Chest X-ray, PA view. Patient: 37 years old, sex F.
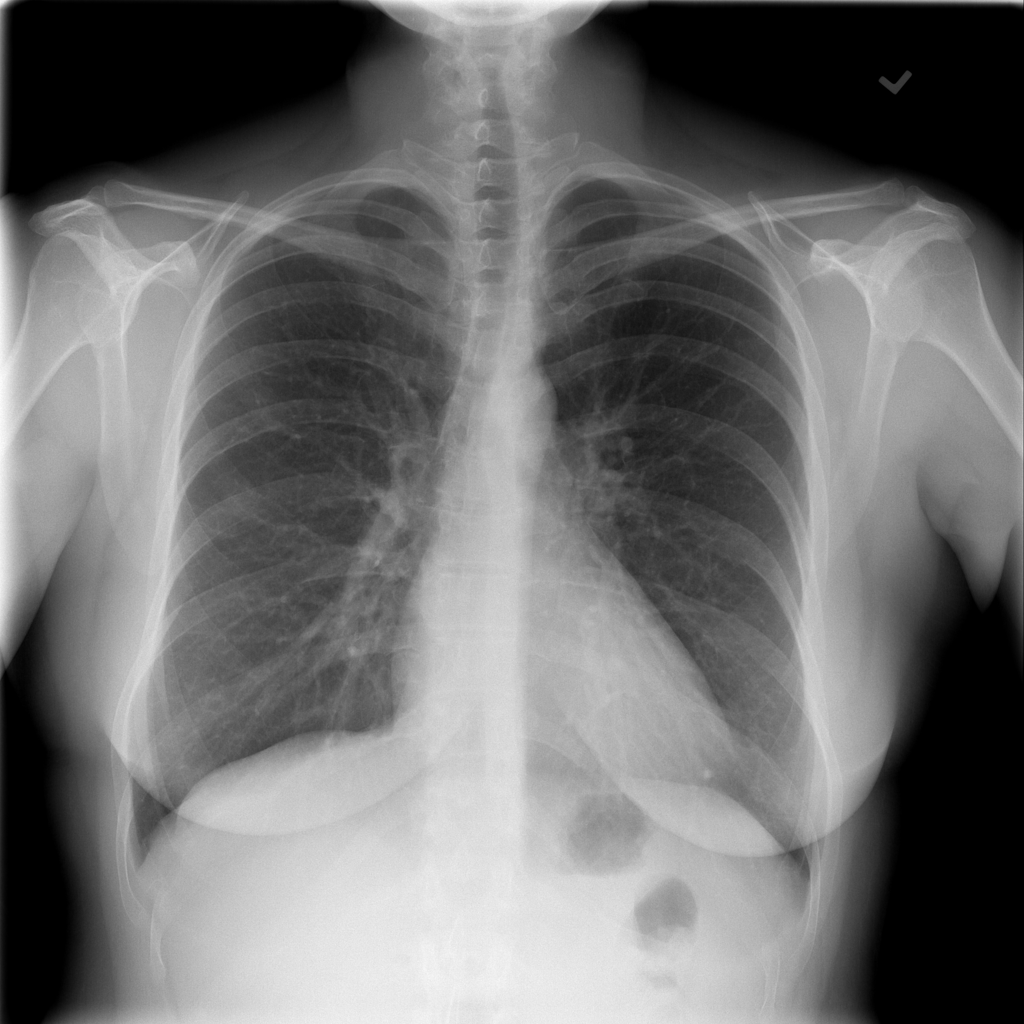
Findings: No Finding